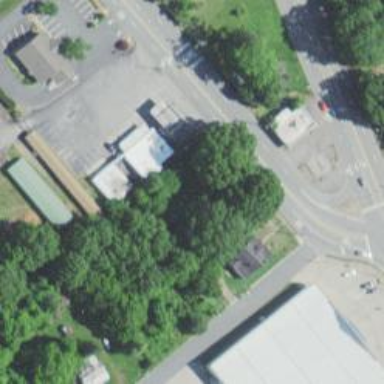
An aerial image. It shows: Convenience shop.